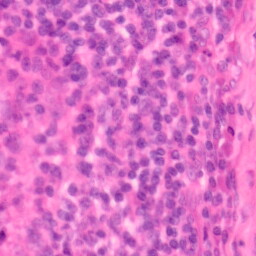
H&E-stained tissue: Colon